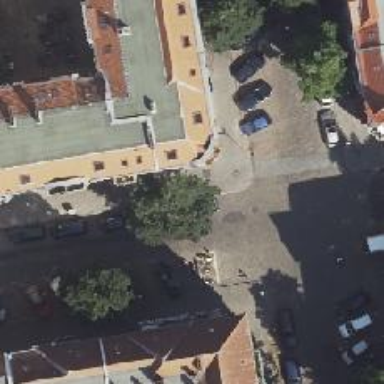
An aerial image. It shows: Bicycle parking located on the sidewalk.